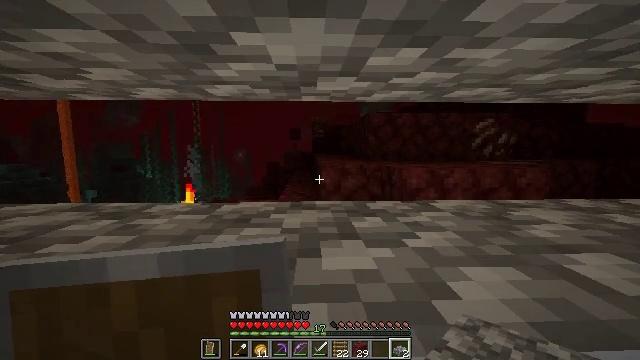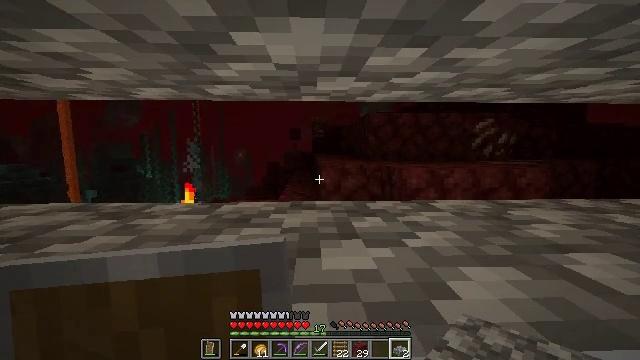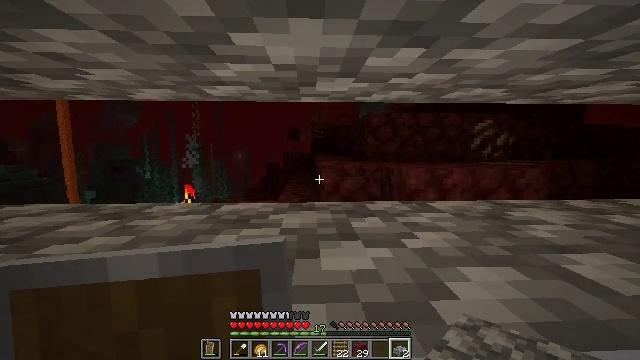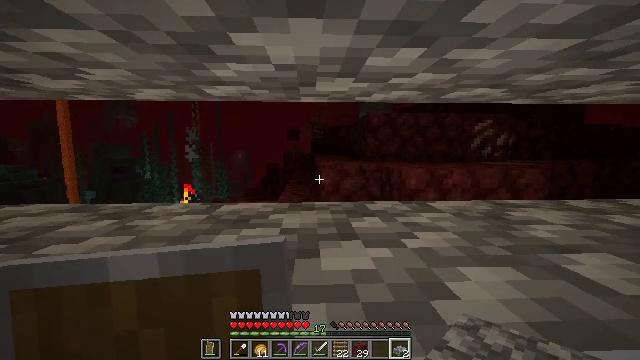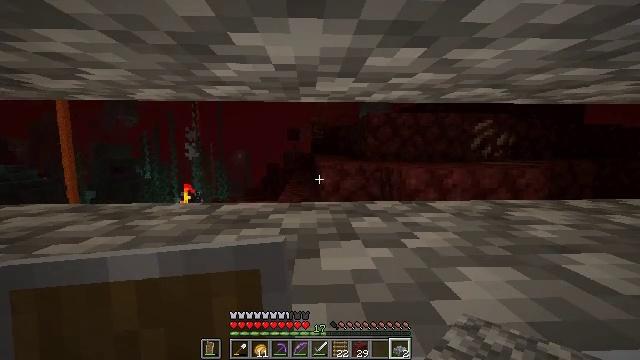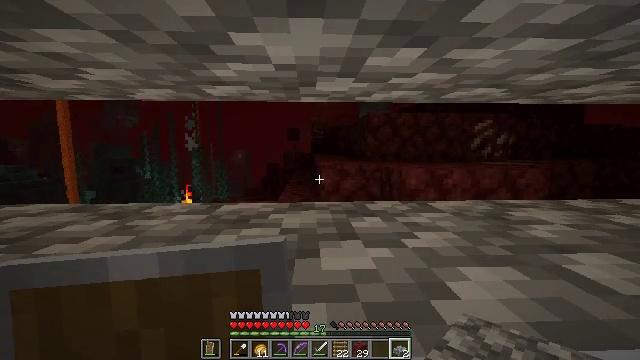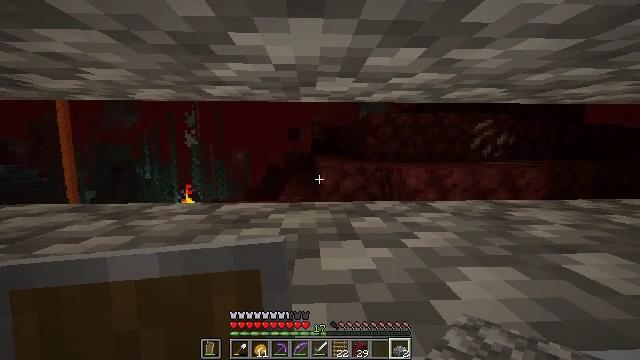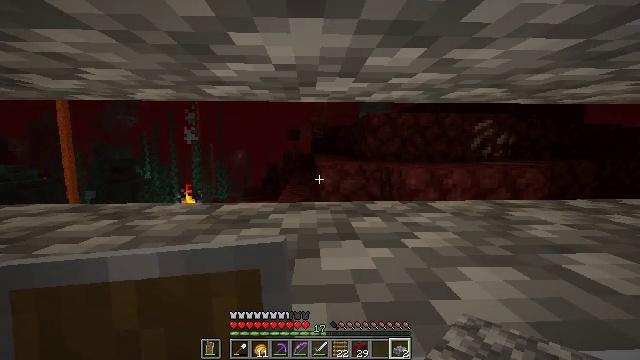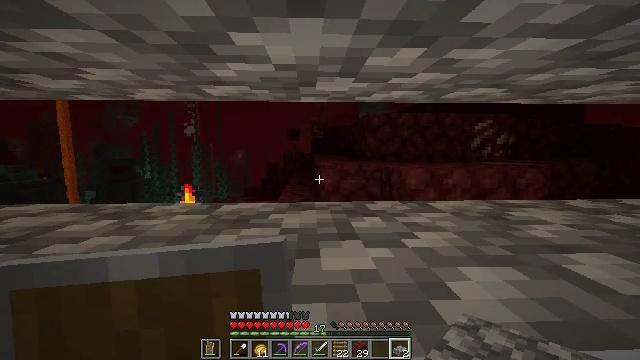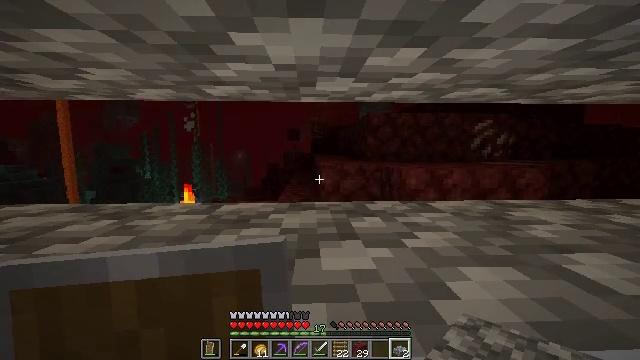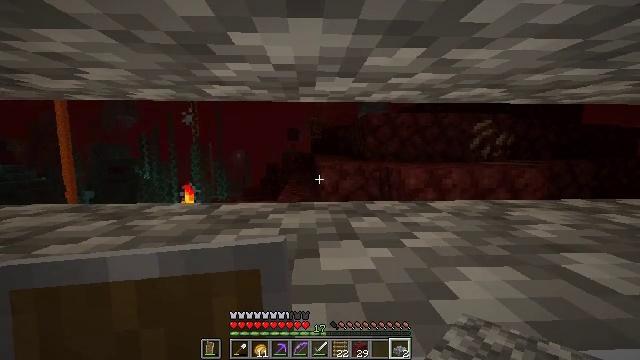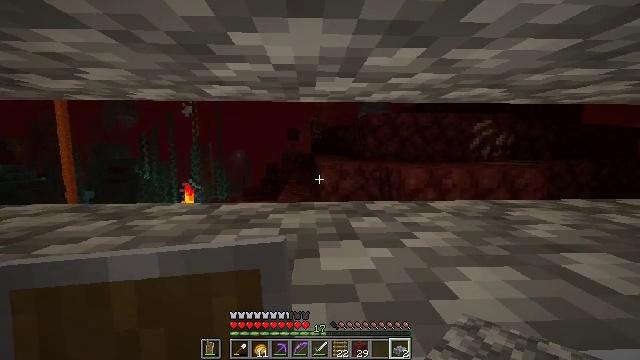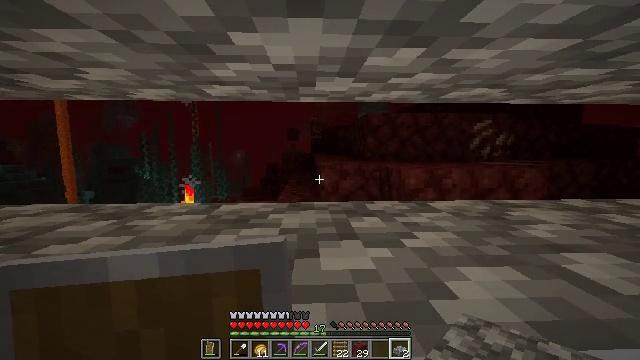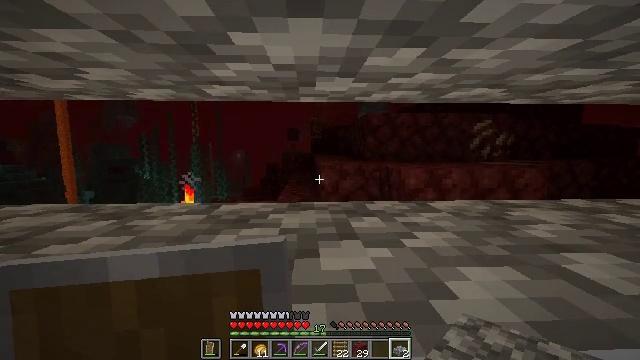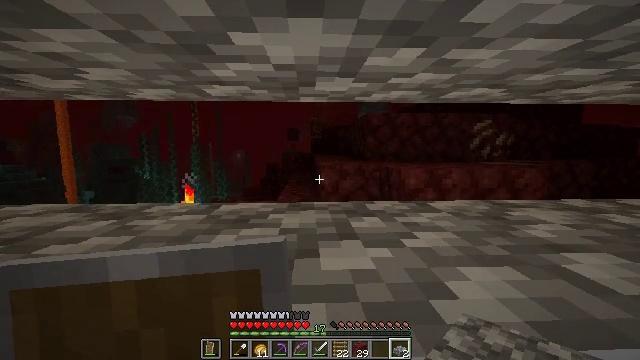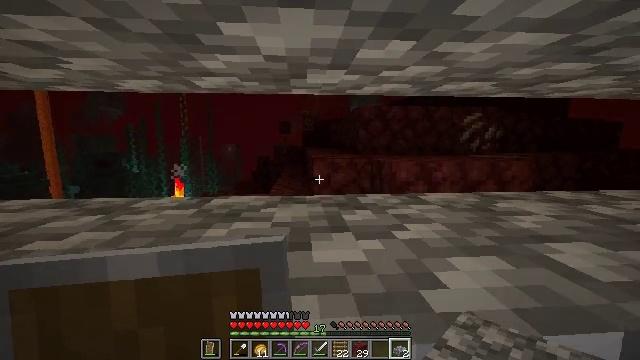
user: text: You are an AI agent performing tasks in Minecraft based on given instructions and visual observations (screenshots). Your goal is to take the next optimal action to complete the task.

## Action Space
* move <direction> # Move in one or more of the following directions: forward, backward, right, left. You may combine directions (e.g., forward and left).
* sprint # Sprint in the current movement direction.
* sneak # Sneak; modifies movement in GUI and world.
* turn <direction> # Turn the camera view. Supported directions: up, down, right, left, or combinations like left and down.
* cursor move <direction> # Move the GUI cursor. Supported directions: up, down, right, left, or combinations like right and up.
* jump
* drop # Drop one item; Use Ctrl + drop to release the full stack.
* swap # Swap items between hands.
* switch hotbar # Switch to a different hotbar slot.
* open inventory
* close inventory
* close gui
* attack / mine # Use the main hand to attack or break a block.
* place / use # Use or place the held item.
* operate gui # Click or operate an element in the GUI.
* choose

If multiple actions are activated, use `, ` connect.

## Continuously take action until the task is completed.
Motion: motion action
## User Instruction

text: Collect cobblestone slabs from your build.
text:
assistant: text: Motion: move forward, sneak
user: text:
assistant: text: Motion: move forward, sneak
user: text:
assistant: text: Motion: sneak
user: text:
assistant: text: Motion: sneak
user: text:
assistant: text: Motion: sneak
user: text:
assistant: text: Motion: sneak
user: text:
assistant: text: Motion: sneak
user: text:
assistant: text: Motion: sneak
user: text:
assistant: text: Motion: sneak
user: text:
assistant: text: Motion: sneak
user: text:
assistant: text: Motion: sneak
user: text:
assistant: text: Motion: sneak
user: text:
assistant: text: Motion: sneak
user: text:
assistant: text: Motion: sneak
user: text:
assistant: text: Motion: sneak, turn right and down
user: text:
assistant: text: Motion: sneak, turn right and down
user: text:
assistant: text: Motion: sneak, turn right and down
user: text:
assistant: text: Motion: sneak, turn right and down
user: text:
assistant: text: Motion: sneak, turn right
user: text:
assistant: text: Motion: sneak, turn right
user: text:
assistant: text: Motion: sneak, turn right
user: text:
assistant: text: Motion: sneak, turn right and down
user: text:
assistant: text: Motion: sneak, turn right
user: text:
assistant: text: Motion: sneak, turn right
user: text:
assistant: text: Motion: sneak, turn right
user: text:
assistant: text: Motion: sneak, turn right
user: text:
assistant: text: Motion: sneak
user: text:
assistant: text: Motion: sneak
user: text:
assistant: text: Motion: sneak
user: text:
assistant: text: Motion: sneak